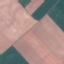
Land use / land cover: AnnualCrop